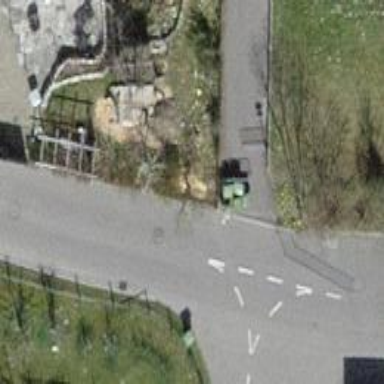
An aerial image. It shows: Cycle barrier.